Question: I get the error, when I try to save the model with .save()
'''
Converting circular structure to JSON
'''
The funny thing is that modelInstance.toJSON() works just fine.
which is:
'''
params.data = JSON.stringify(options.attrs || model.toJSON(options));
'''
Here is how I've setup of the model:
'''
var Clip = Backbone.RelationalModel.extend({
idAttribute: "mediaItemId",
defaults: {
node: {}
}
});
var clipCollection = Backbone.Collection.extend({
model: Clip
});
var mainModel = Backbone.RelationalModel.extend({
url: '/api/v0/videostate',
relations: [
{
type: Backbone.HasMany
,key: 'videoCollection'
,relatedModel: Clip
,collectionType: clipCollection
,includeInJSON: Clip.idAttribute
,reverseRelation: {
key: 'parent',
includeInJSON: Clip.idAttribute
}
}
],
});
var modelInstance = new mainModel()
modelInstance.fetch();
'''
The JSON that's loaded into the model:

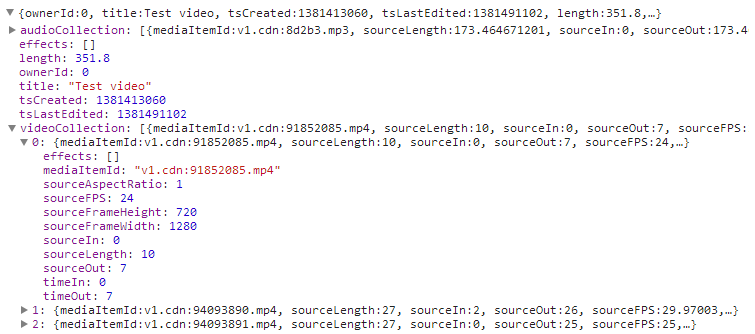
Answer: Change 'includeInJSON: Clip.idAttribute' in reverse relation to 'includeInJSON: Clip.prototype.idAttribute'
Something like this
'''
{
type: Backbone.HasMany
,key: 'videoCollection'
,relatedModel: Clip
,collectionType: clipCollection
,includeInJSON: Clip.prototype.idAttribute
,reverseRelation: {
key: 'parent',
includeInJSON: Clip.prototype.idAttribute
}
}
'''